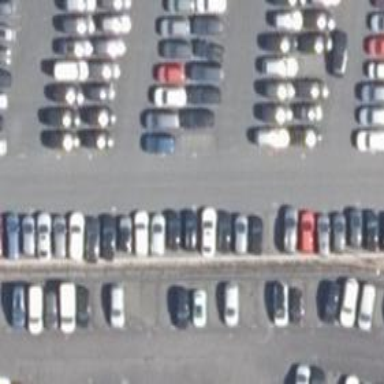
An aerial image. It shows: Parking aisle designated as service road.